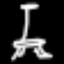
Label: The Eiffel Tower